Question: I created a IntelliJIdea Plugin, using the actions entry in 'plugin.xml' like
'''
<actions>
<!-- Add your actions here -->
<group id="AL.Localize" text="_Localize" description="Localize strings" >
<add-to-group group-id="ProjectViewPopupMenu"/>
<action id="AL.Convert" class="action.ConvertToOtherLanguages" text="Convert to other languages"
description="Convert this strings.xml to other languages that can be used to localize your Android app.">
</action>
</group>
</actions>
'''
Using this setting, my action will appear after user right-click a file. Like this:

The problem is that the 'Convert to other languages' menu shows all the time, I only want this menu show when user right-click on the 'string.xml' file, like the 'Open Translation Editor(Preview)' menu does. ('Open Translation Editor(Preview)' is a feature Android Studio introduced in <URL>
What should I do?
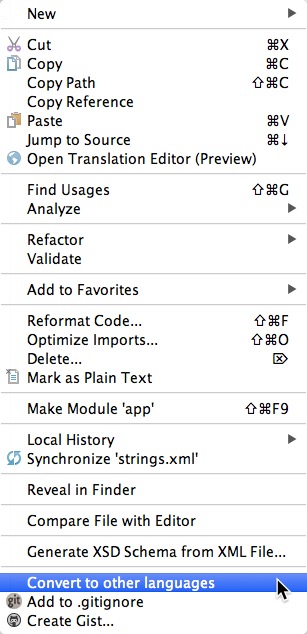
Answer: Not sure if there is a way to do this purely in XML, so somebody else feel free to chime in if you know of way, but there is a way to do this in Java.
In your action's update method, you can set whether the action is visible or not based on the name of the file using the action's 'Presentation' object. Here's an example based on the 'ConvertToNinePatchAction' in Android Studio:
'''
package com.example.plugin;
import com.intellij.openapi.actionSystem.AnAction;
import com.intellij.openapi.actionSystem.AnActionEvent;
import com.intellij.openapi.actionSystem.CommonDataKeys;
import com.intellij.openapi.vfs.VirtualFile;
import org.jetbrains.annotations.Nullable;
public class ConvertToOtherLanguages extends AnAction {
public ConvertToOtherLanguages() {
super("Convert to other languages");
}
@Override
public void update(AnActionEvent e) {
final VirtualFile file = CommonDataKeys.VIRTUAL_FILE.getData(e.getDataContext());
final boolean isStringsXML = isStringsFile(file);
e.getPresentation().setEnabled(isStringsXML);
e.getPresentation().setVisible(isStringsXML);
}
@Contract("null -> false")
private static boolean isStringsFile(@Nullable VirtualFile file) {
return file != null && file.getName().equals("string.xml");
}
@Override
public void actionPerformed(AnActionEvent e) {
// Do your action here
}
}
'''
Then in XML, your action would look like this:
'''
<action id="AL.Convert" class="com.example.plugin.ConvertToOtherLanguages">
<add-to-group group-id="ProjectViewPopupMenu" anchor="last" />
</action>
'''